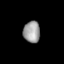
Tissue: skin
Cell type: Epithelial cells
Senescence score: 0.2662
Nuclear area (px): 352
Mean DAPI intensity: 157.361